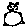
Label: cat